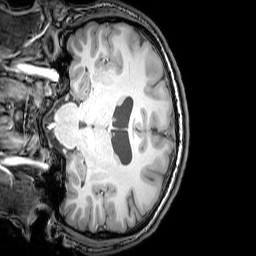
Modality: T1w
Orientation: coronal
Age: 25
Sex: male
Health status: healthy
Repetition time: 0.081 s
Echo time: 0.037 s